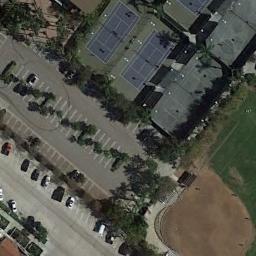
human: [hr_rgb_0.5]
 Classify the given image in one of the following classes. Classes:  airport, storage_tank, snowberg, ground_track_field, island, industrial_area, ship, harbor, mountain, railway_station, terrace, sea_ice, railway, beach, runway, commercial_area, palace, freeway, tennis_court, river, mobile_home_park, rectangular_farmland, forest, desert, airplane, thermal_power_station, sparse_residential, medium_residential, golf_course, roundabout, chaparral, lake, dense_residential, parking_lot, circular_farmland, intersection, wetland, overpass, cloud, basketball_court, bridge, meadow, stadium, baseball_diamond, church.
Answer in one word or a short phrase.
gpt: tennis_court